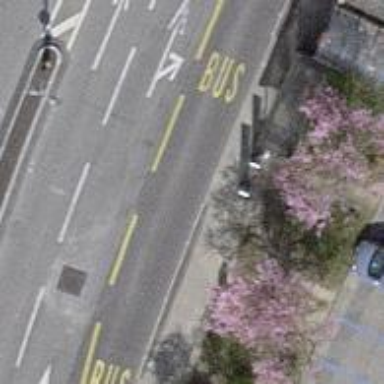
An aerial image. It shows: Asphalt service road with bus lane.